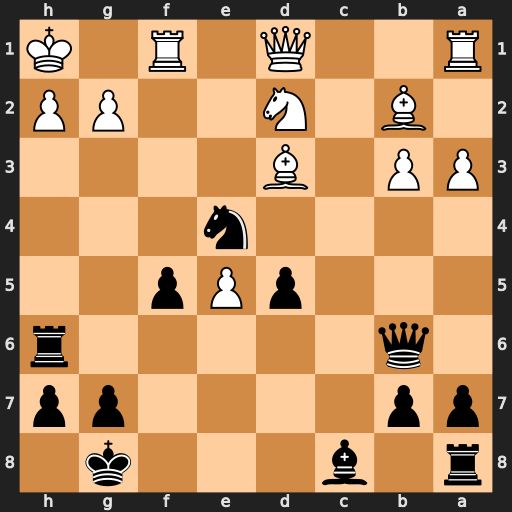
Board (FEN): r1b3k1/pp4pp/1q5r/3pPp2/4n3/PP1B4/1B1N2PP/R2Q1R1K
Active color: b
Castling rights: -
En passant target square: -
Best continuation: Ng3#